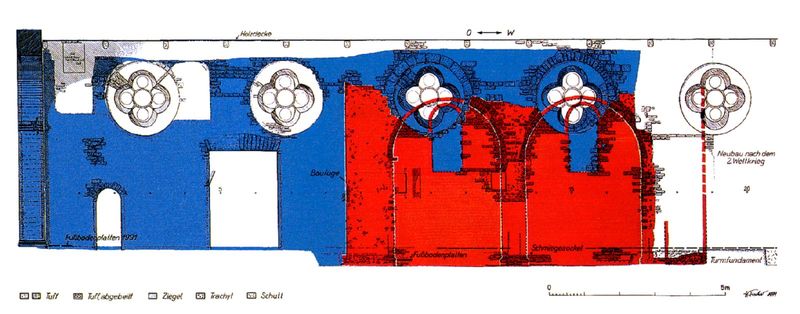
Titel: Stiftskirche in Kaiserswerth
Standort: Düsseldorf, Kaiserswerth (EU - D - NRW)
Schlagwörter: blau, fenster, tür, zeichnung, haus, rot, wand, architektur, bogen, mauer, ziegel, rundbogen, burg, strich, entwurf, rosette, plan, entwicklung, abbildung, aufriss, maßstab, überblendung, romanisch, neubau, schall, bestand, vierpass, schemata, 1991